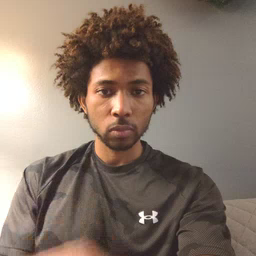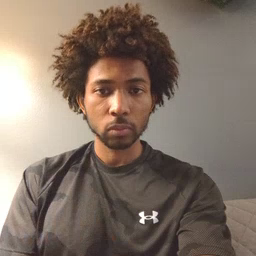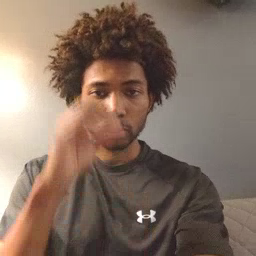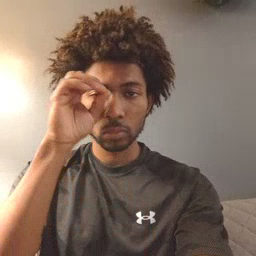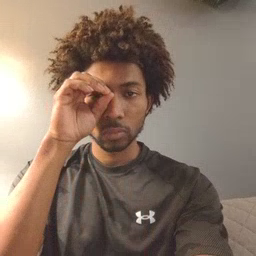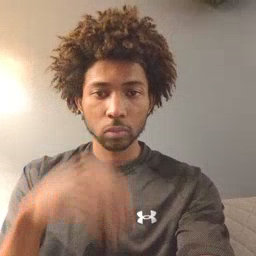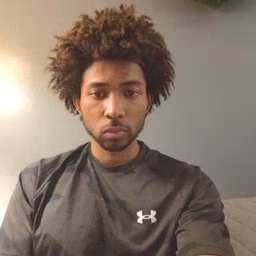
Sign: owl